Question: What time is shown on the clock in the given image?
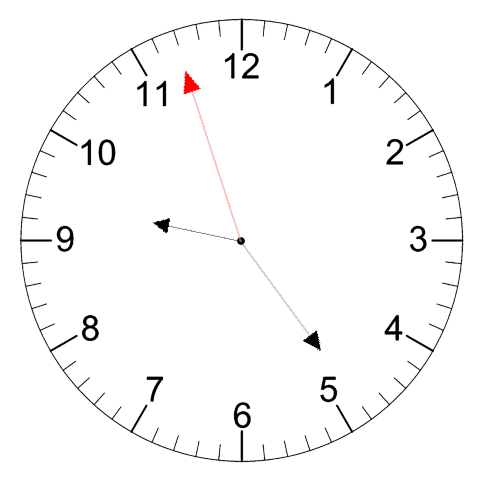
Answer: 09:23:57